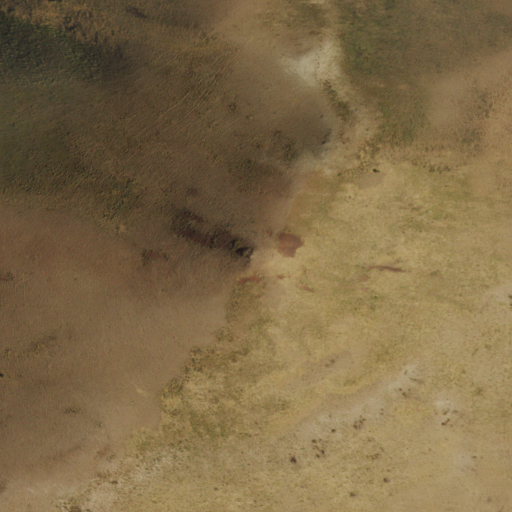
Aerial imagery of mountain in Nevada named Bald Mountain containing grassland and shrub